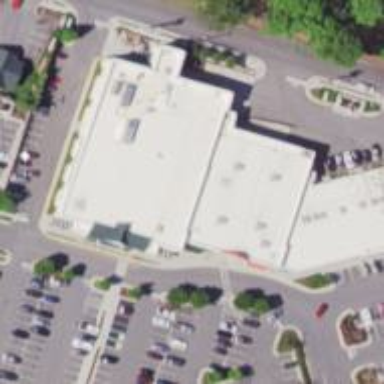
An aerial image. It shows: Supermarket.